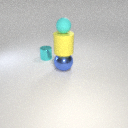
large yellow rubber cylinder above large blue metal sphere